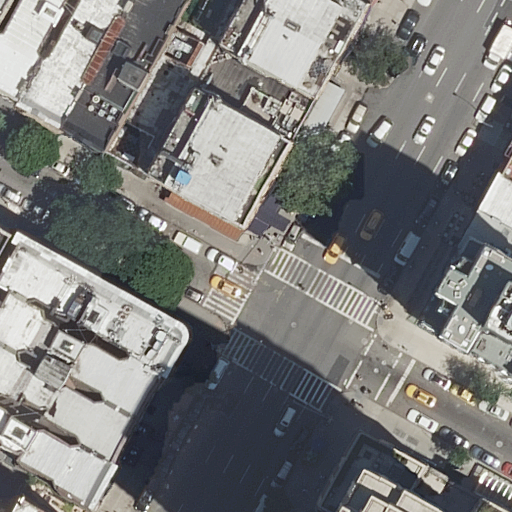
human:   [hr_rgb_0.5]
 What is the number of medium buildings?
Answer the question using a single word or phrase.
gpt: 13

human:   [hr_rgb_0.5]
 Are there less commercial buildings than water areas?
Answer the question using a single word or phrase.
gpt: no

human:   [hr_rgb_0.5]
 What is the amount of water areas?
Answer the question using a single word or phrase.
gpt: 0

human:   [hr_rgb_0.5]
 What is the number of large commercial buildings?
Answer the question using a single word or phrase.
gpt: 0

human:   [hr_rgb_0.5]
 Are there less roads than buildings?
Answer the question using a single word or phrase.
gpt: yes

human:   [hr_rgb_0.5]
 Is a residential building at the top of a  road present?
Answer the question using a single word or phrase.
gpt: yes

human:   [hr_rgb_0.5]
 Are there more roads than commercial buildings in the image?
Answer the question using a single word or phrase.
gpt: yes

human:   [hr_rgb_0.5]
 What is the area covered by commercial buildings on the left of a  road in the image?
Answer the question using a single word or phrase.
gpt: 0m2

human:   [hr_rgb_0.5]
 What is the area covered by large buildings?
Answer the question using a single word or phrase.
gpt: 1443m2

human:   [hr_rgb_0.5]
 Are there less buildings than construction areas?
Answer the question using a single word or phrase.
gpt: no

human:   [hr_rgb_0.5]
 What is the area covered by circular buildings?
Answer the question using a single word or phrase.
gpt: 0m2

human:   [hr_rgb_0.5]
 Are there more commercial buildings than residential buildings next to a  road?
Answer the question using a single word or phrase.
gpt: no

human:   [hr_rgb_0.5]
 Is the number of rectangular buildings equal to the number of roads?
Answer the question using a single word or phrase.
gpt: no

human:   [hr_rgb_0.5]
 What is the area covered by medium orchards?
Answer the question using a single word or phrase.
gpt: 0m2

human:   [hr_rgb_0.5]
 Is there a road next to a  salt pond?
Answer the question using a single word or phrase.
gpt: no

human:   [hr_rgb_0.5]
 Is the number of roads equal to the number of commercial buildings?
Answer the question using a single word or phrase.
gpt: no

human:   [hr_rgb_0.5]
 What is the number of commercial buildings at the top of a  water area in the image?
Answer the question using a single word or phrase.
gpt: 0

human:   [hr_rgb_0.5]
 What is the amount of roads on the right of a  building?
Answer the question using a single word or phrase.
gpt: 3

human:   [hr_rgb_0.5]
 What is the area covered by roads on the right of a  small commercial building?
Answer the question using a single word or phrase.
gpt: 0m2

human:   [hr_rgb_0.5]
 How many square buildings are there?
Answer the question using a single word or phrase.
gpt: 0

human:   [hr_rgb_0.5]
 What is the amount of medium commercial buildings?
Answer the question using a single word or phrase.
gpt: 0

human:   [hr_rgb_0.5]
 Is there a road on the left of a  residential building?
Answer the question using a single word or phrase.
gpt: yes

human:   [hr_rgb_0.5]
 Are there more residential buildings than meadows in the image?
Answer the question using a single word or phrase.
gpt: yes

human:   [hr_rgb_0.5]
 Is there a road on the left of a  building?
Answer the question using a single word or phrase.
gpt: yes

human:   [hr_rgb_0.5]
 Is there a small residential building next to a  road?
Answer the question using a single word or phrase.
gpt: yes

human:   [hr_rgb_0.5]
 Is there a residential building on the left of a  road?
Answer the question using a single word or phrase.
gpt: yes

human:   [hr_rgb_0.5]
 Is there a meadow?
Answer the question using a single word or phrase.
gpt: no

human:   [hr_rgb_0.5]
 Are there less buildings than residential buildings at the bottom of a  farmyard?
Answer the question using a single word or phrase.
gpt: no

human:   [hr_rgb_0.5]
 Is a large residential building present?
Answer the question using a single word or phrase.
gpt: yes

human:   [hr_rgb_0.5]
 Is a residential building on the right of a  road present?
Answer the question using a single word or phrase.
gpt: yes

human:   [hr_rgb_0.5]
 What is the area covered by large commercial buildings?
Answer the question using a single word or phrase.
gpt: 0m2

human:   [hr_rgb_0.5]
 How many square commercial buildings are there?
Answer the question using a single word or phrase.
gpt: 0

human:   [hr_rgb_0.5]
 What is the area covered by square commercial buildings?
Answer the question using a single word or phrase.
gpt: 0m2

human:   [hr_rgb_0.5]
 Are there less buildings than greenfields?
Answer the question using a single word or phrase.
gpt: no

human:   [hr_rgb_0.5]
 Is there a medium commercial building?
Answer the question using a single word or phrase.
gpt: no

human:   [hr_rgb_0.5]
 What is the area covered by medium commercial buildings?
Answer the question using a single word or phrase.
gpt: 0m2